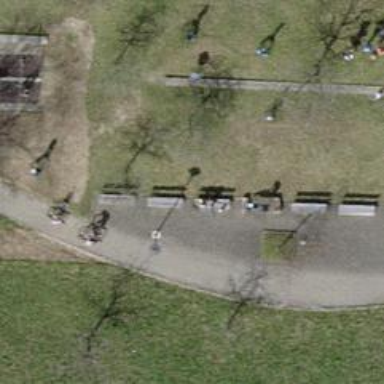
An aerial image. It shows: Brown bench in the vicinity.